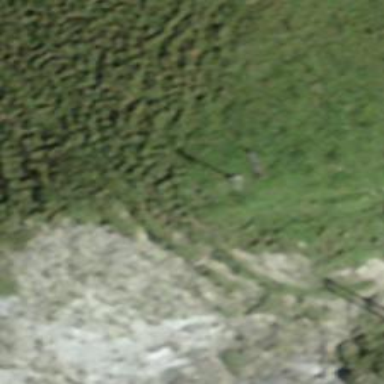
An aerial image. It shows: Wayside cross located on peak.